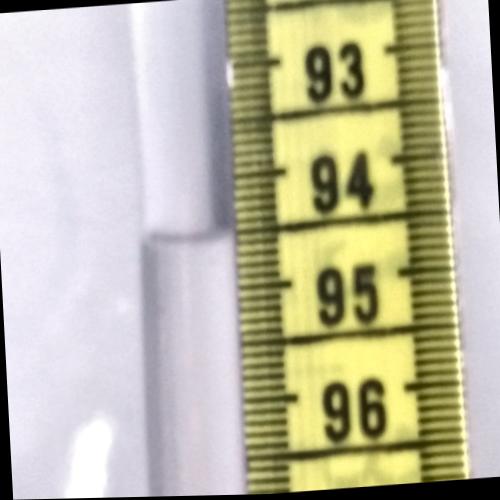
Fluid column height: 94.5 cm